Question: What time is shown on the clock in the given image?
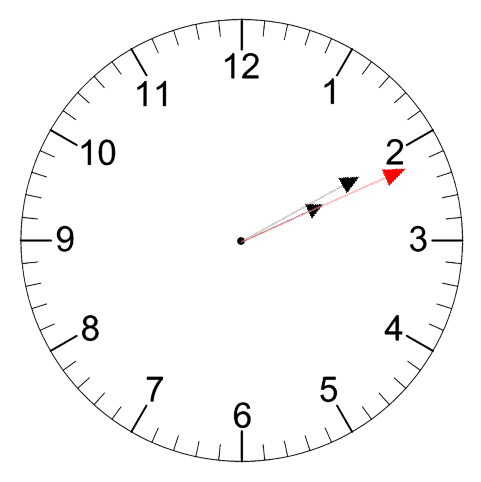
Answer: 02:10:11